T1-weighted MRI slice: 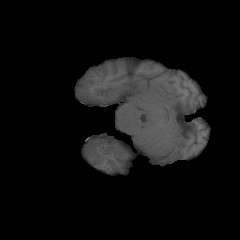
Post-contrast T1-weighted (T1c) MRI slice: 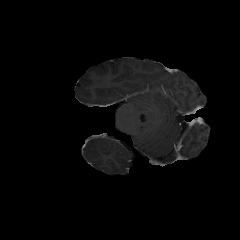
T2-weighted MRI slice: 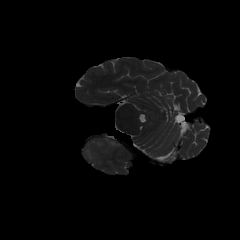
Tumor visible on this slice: yes